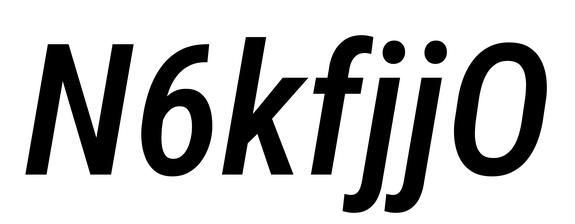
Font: Roboto-Italic_Condensed_Medium_Italic